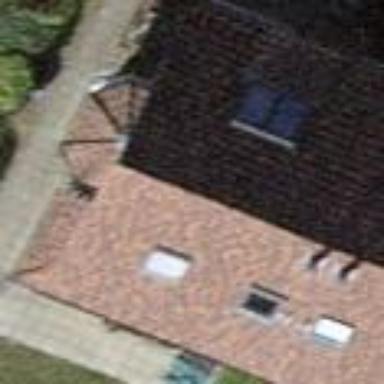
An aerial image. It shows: Terrace building.